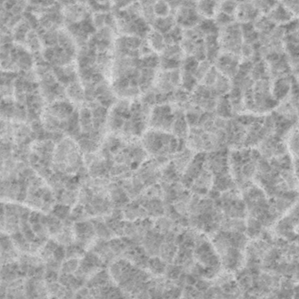
Label: frost